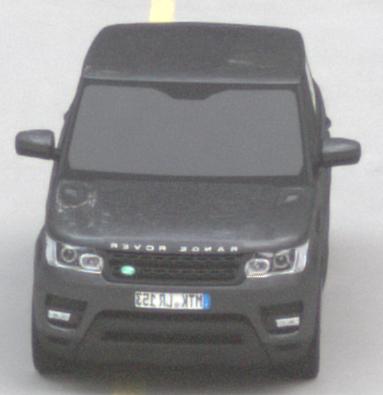
Make: Land Rover
Model: Range Rover Sport 5.0 V8 SC
Detailed model: Range Rover Sport (II)
Model produced from: 2013/09
Model produced until: 2015/07
Doors: 5
Color: gray
Road condition: dry road
Daytime: sunrise or sunset
Contrast: medium contrast